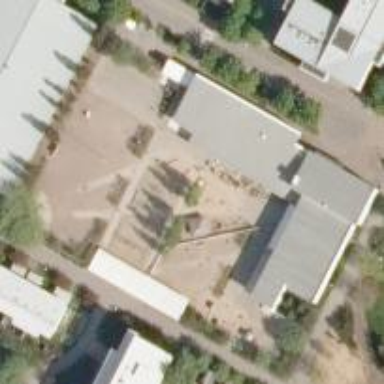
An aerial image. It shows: Kindergarten.